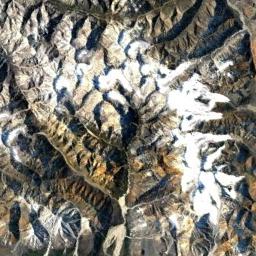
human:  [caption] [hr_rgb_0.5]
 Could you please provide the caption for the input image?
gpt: Only the peaks of the snow-capped mountains are covered with snow .

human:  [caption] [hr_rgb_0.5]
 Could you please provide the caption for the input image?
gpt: The snowberg is covered with snow .

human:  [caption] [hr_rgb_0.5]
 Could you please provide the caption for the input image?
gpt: The snow berg is consist of bare land and white snow .

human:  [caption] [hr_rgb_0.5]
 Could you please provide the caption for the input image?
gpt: The snowberg is partly covered with snow and ice and the snowberg consist of lots of ridges and valleys .

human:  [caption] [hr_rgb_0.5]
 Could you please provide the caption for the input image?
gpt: There are some snow and bare land on the snowberg .